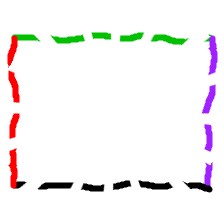
Shape: rectangle